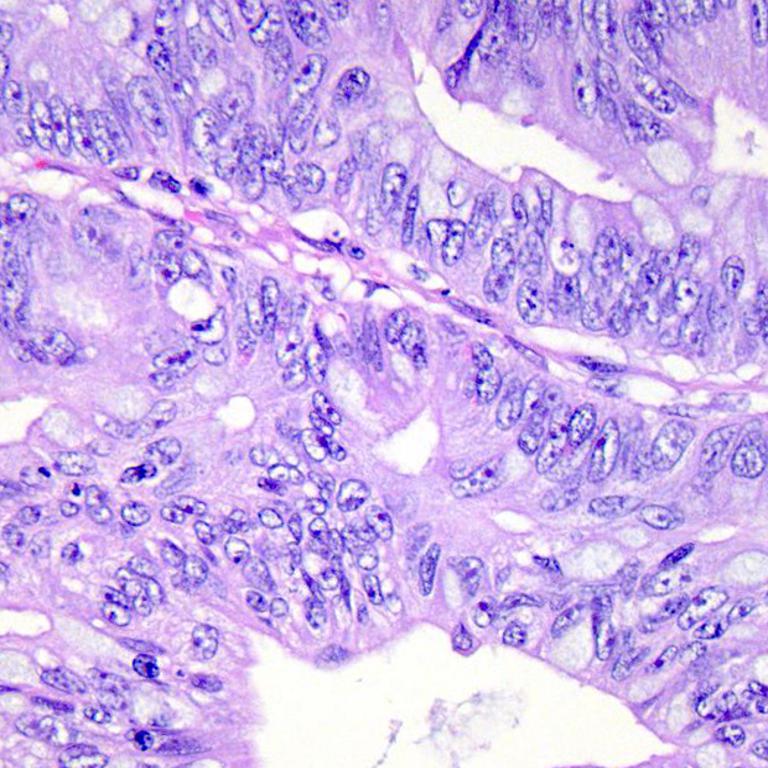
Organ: colon
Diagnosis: adenocarcinomas